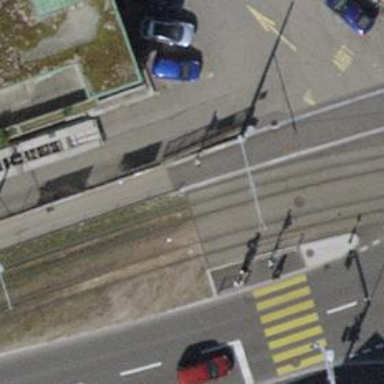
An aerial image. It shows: Crossing for the railway.